Field crop: maize
Growth stage: 2
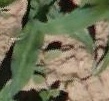
Species: maize